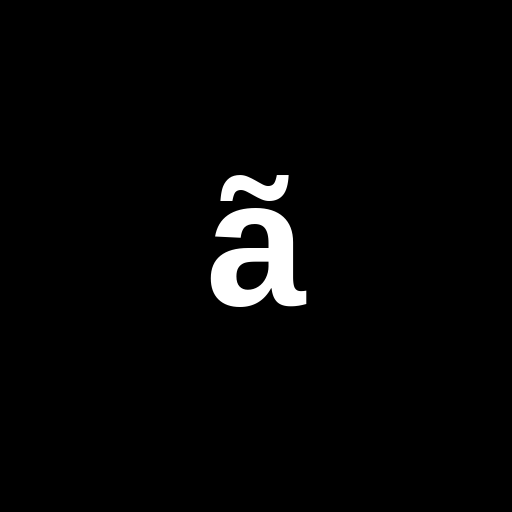
Character: ã
Unicode: U+00E3 (LATIN SMALL LETTER A WITH TILDE)